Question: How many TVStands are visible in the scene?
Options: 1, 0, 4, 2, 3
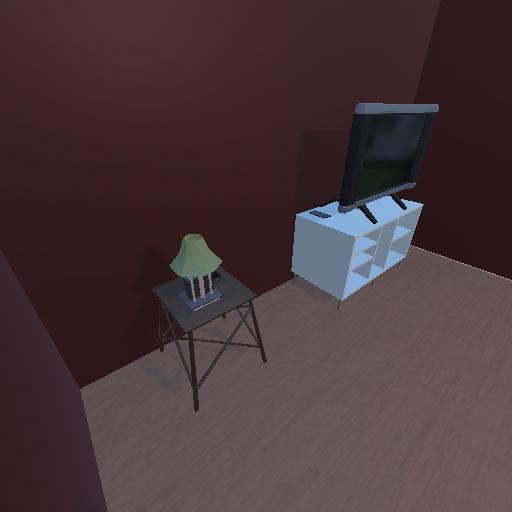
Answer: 1